Question: I'm working on a layout that looks like a numeric keyboard.
I was looking around in my folder:
> C:\Program Files\Android\platformsndroid-8\data
es\drawable-mdpi
And I found some drawables like sym_keyboard_feedback_ok or sym_keyboard_num(1-9) that I could use :)

But when I type
> android.R.drawable.
There are no drawables that start with sym_keyboard..
How can I access those drawables without copying them manually to my resource folder ?
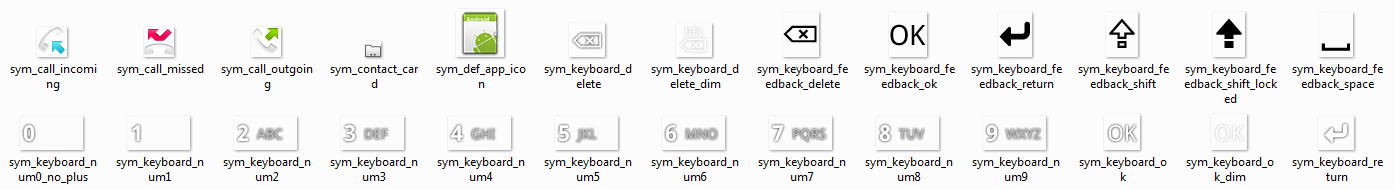
Answer: Well, I was looking for the same thing but then I realized that all R.drawables are not accessible. If you look at the <URL> shows all accessible drawables in a list which might be useful.
In the given sample, there is a for loop, if you change the loop's interval in the following way you might found those items (in my case, I see drawables that start with sym_keyboard):
'''
for (int idx = <PHONE>; idx <= <PHONE>; idx++) {
data = new HashMap<String, Object>();
try {
String stg = Resources.getSystem().getResourceName(idx);
data.put("line1", stg);
data.put("line2", idx);
data.put("img", idx);
resourceNames.add(data);
}
catch (Resources.NotFoundException nfe) {
}
}
'''
At the end, this approach is not suggested because the drawable references might be different in different APIs so I was forced to copy my favorite drawables to the project and use them as regular drawables.